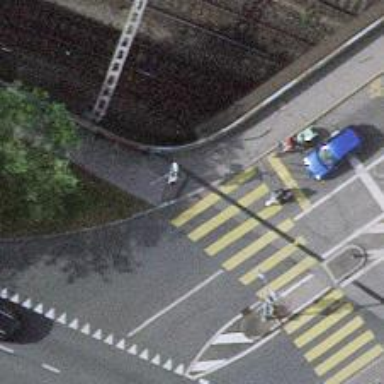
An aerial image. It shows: Asphalt footway with crossing equipped with traffic signals.